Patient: sex F, age 63
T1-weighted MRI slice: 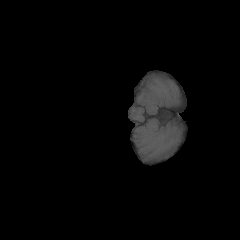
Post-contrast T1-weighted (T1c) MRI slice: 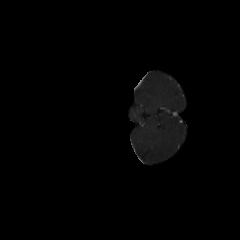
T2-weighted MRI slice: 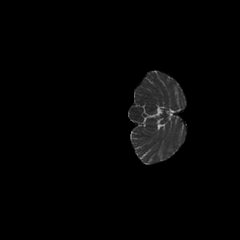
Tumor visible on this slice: no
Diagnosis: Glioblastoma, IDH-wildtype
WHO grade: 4